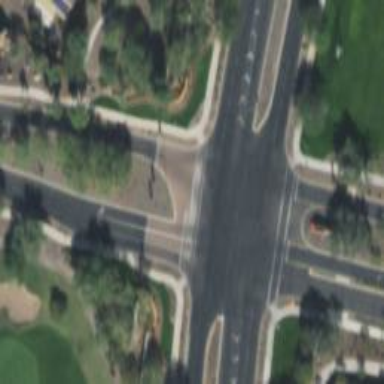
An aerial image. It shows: Solid stop line on the road marking.